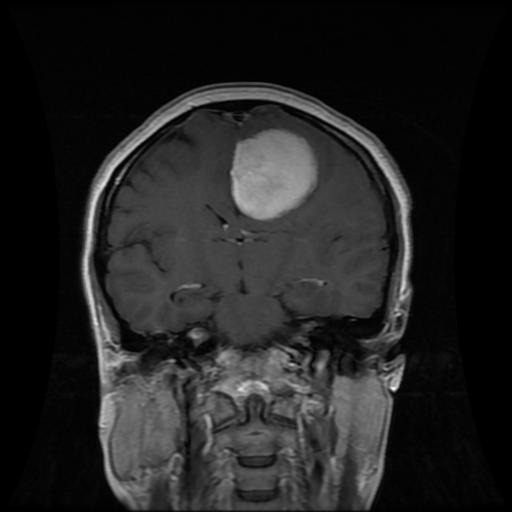
Label: meningioma